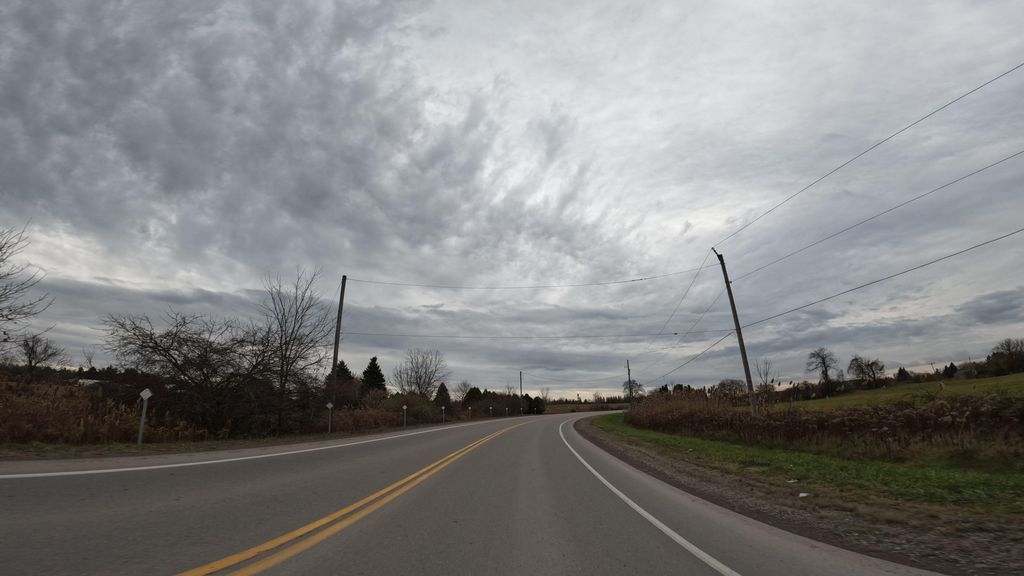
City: hamilton